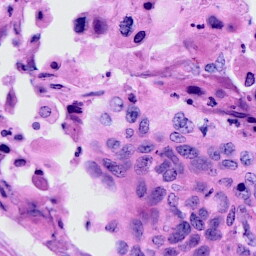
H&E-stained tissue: Cervix